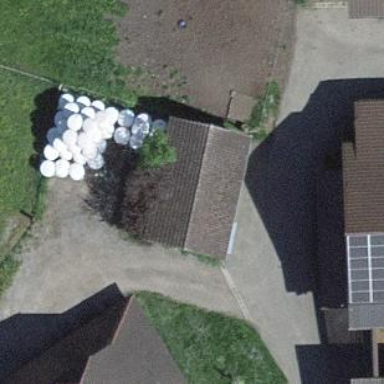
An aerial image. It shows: Garage building.